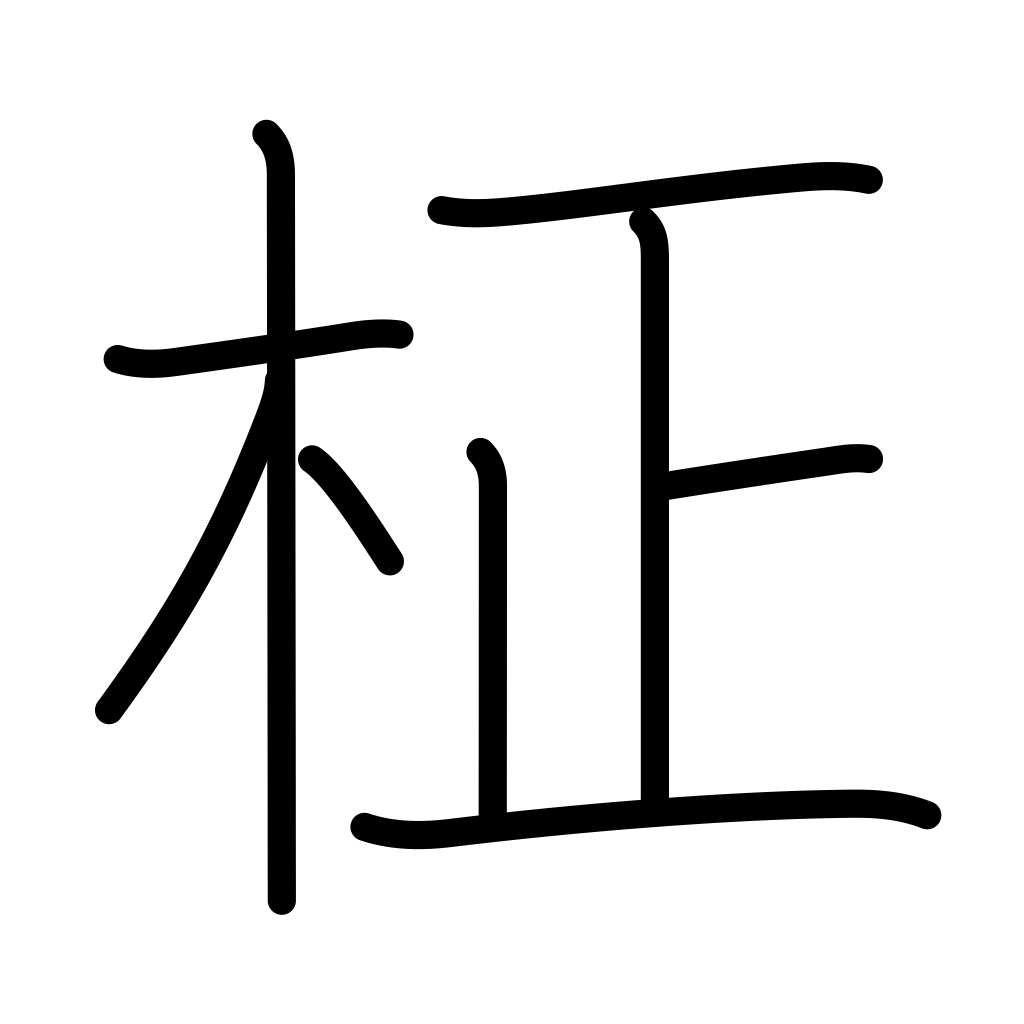
Meaning: straight grain, spindle tree